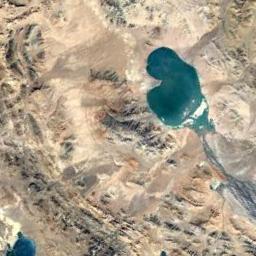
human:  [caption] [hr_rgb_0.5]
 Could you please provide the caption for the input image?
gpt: The lake lies in a rolling wasteland and the water is green .

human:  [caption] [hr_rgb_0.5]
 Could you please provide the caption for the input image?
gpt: There are green fields beside the lake in the picture .

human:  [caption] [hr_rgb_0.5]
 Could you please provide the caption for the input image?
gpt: An irregularly shaped turquoise lake surrounded by yellow-brown rocks .

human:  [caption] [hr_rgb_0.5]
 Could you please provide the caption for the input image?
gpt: The ground is uneven around the lake .

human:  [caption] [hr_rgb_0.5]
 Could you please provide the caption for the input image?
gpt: The blue lake is surrounded by a yellow desert .